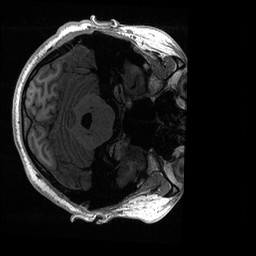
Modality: T1w
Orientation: axial
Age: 18
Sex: male
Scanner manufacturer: ge
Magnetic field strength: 3 T
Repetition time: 0.006952 s
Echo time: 0.00292 s